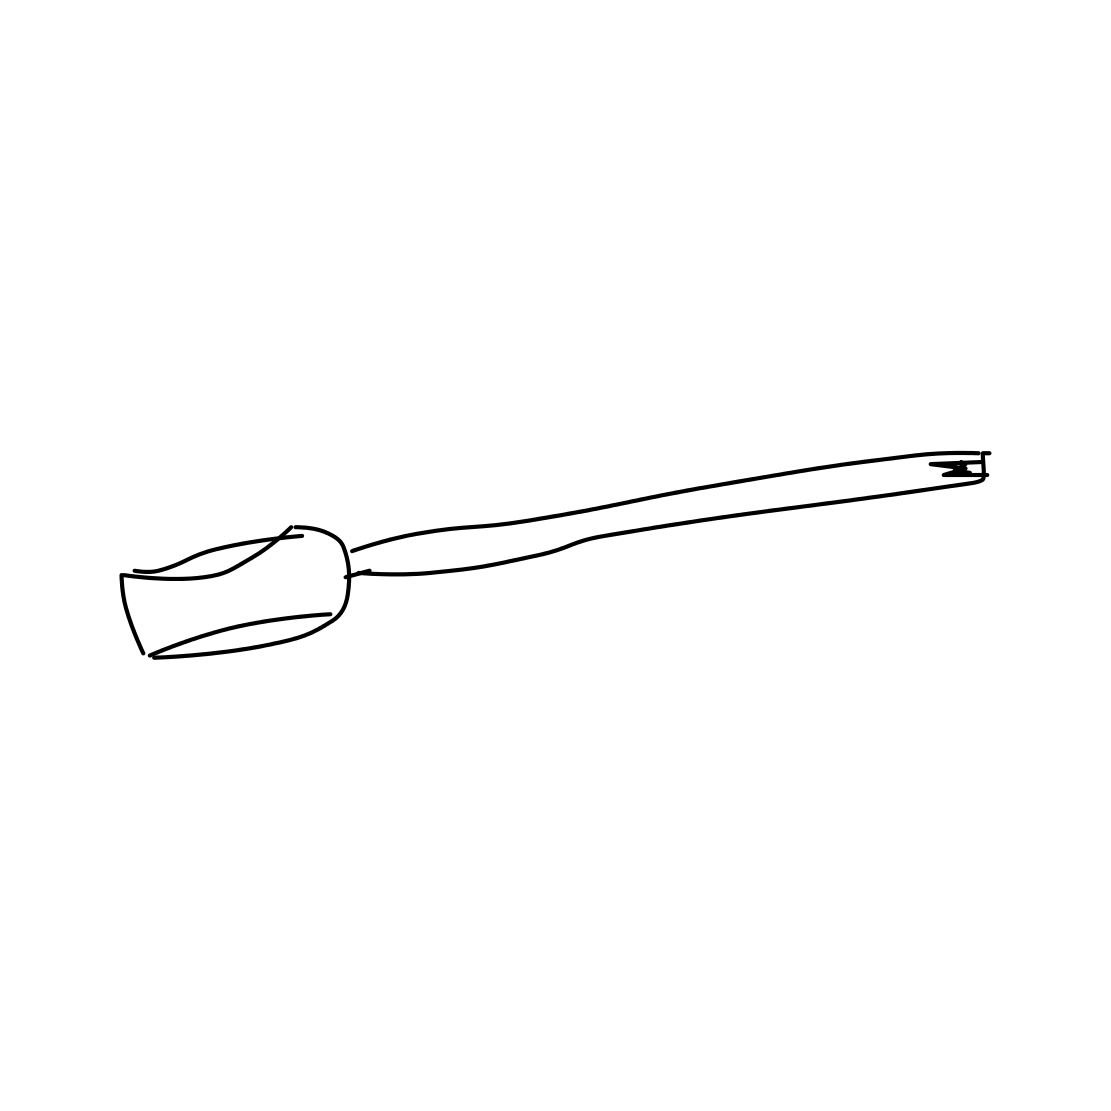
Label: screwdriver